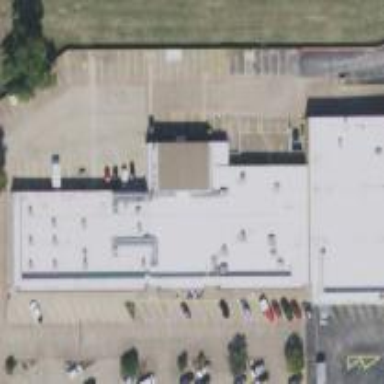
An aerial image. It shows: Retail building.